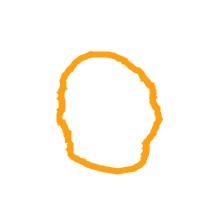
Shape: circle